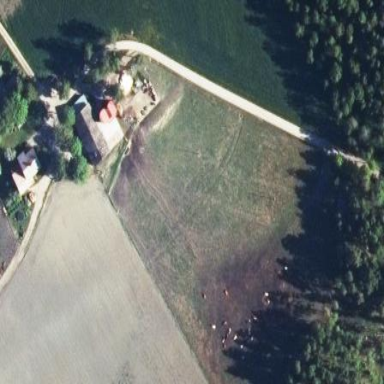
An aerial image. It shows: Farmyard in rural farm setting.